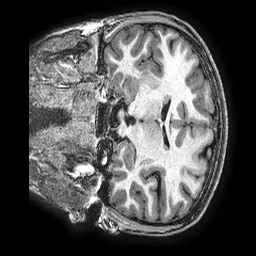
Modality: T1w
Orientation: coronal
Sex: male
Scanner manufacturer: ge
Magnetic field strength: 3 T
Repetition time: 0.0077 s
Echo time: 0.003436 s